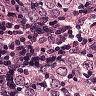
Metastatic tissue present: yes